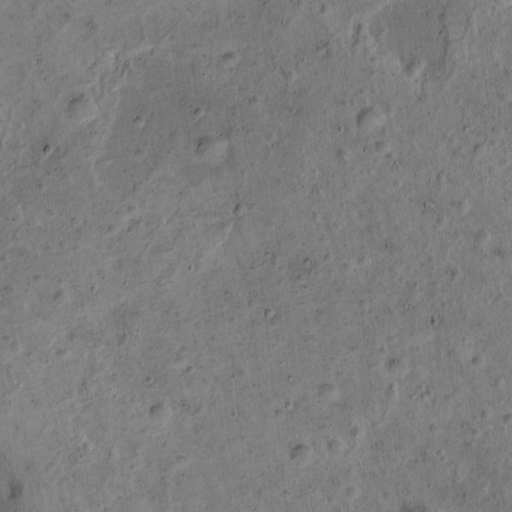
Objects detected: cone